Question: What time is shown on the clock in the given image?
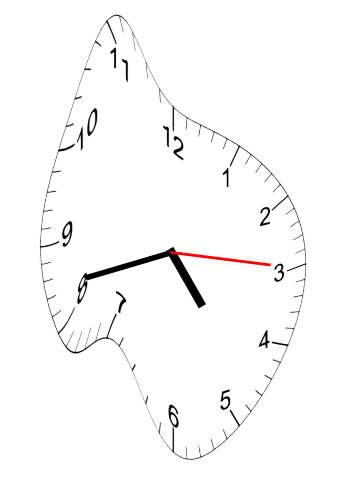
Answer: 04:42:15